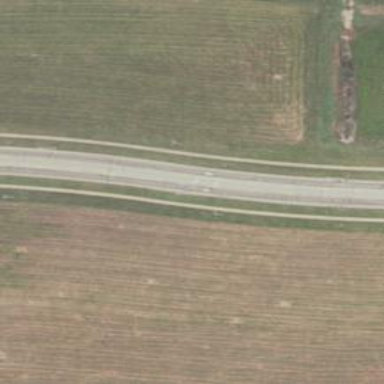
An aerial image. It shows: Road with left marking.